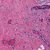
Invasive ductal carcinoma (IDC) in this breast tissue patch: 0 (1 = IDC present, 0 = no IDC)